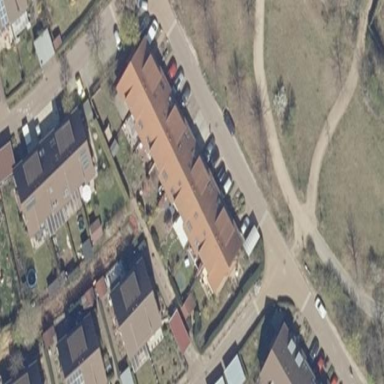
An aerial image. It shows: Terrace building.